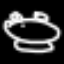
Label: frog